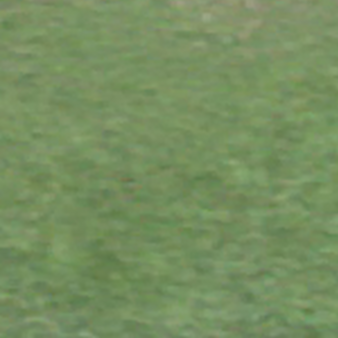
Label: other